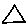
Label: triangle